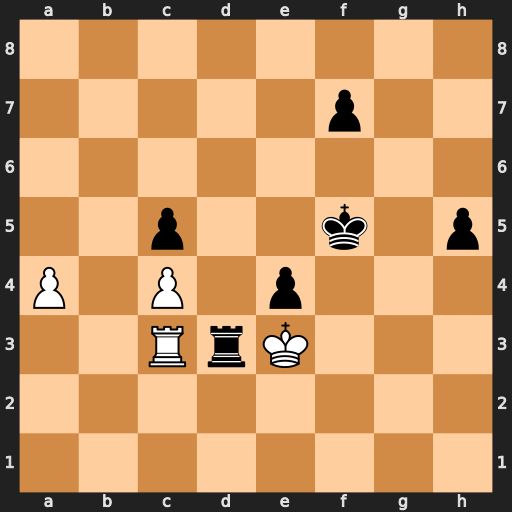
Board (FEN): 8/5p2/8/2p2k1p/P1P1p3/2RrK3/8/8
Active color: w
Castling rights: -
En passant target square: -
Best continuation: Rxd3 exd3 a5